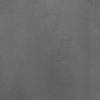
Label: dusty